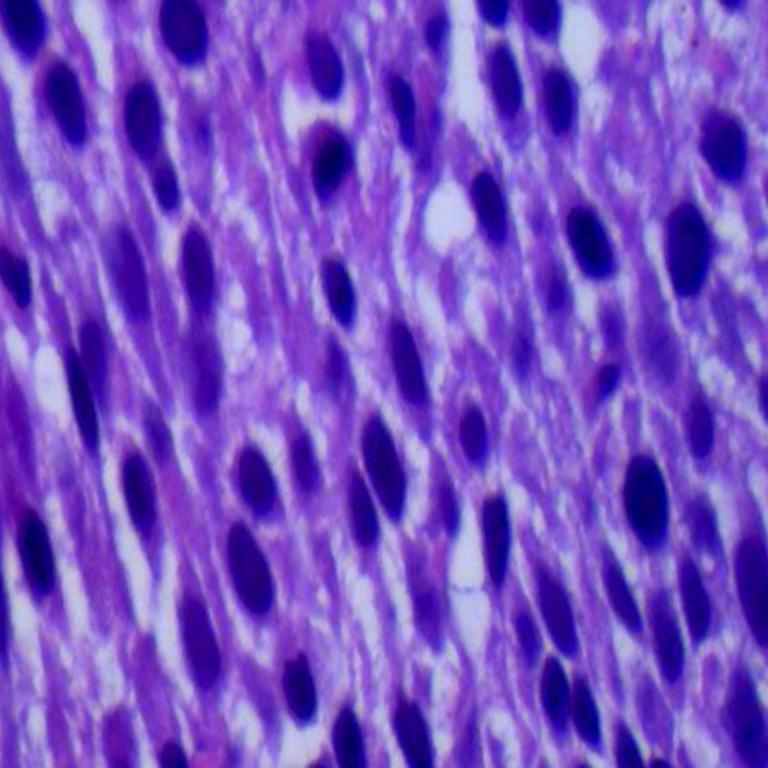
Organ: lung
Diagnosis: squamous carcinomas